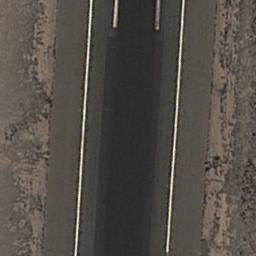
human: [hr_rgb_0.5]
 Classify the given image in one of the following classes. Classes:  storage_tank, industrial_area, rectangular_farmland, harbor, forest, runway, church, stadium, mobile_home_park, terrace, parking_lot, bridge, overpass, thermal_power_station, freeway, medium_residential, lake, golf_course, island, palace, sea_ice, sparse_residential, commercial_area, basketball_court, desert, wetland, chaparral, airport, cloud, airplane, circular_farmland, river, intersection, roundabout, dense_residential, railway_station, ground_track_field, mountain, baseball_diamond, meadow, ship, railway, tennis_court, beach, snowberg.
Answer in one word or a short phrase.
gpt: runway